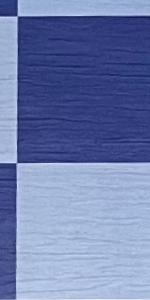
Label: Empty